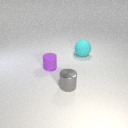
large cyan rubber sphere to the right of small gray metal cylinder